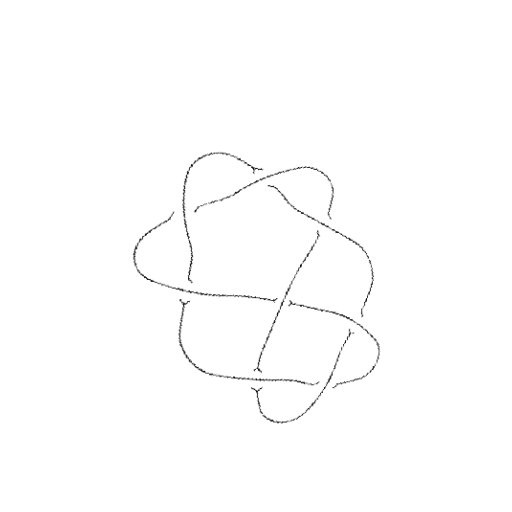
Crossing number: 8